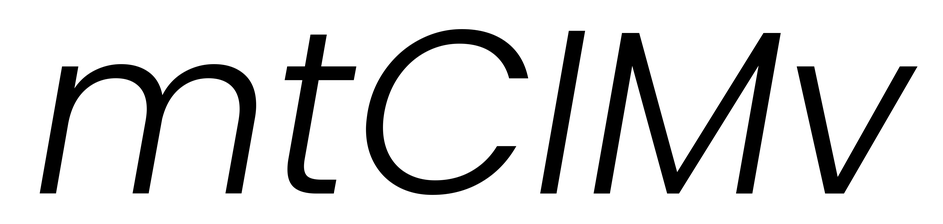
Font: Poppins-LightItalic